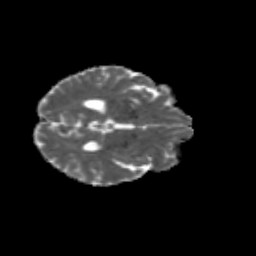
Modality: MD
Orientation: axial
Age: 55
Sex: female
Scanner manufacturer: siemens
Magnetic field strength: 3 T
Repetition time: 4.71 s
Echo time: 0.0906 s